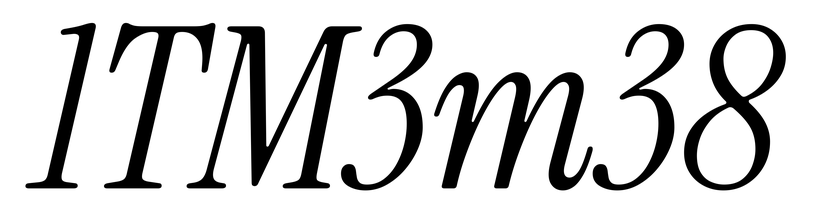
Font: InstrumentSerif-Italic